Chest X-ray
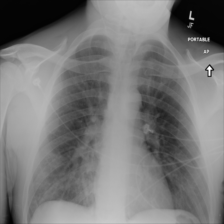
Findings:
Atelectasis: positive
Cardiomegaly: negative
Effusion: negative
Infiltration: positive
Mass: negative
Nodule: negative
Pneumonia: negative
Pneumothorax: negative
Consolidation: negative
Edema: negative
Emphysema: negative
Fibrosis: negative
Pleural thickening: negative
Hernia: negative